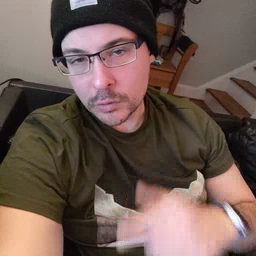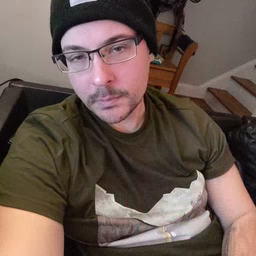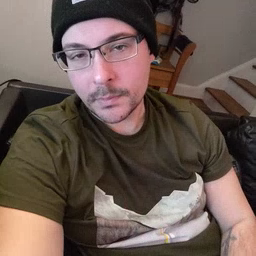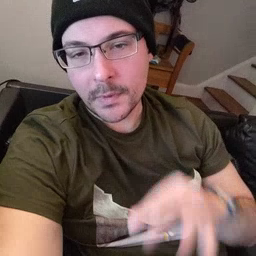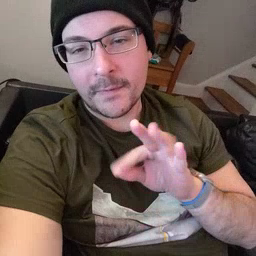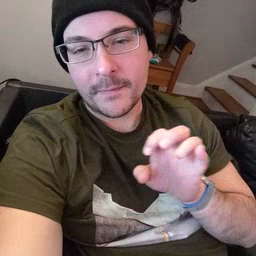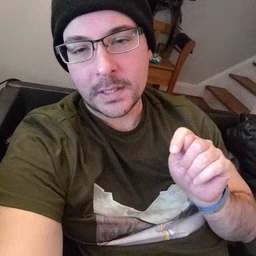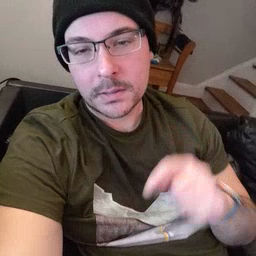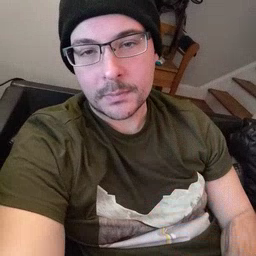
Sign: feet